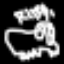
Label: frog